Question: I am using JQuery's .ajax method to call to a URL which returns a JSON encoded string. I can see the object returned from the GET in the debugger, but for some reason I'm not falling into the success function. Any ideas?
'''
$.ajax({
type: "GET",
url: 'http://search.issuu.com/api/2_0/document?q=jamie',
dataType: "jsonp",
success: function(data){
alert('Success!');
}
});
'''

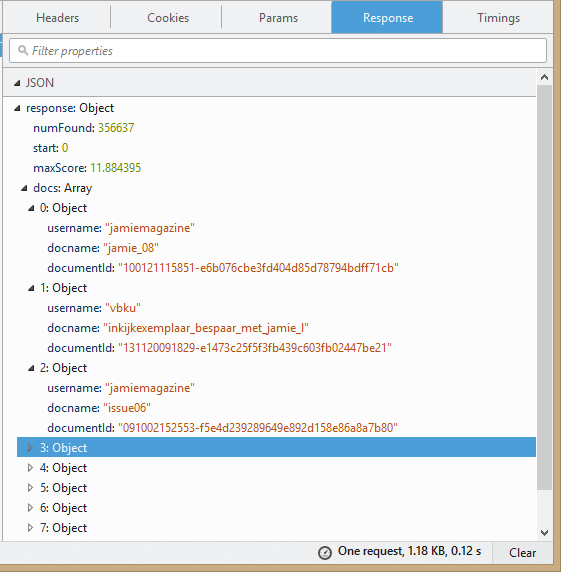
Answer: If you look at the <URL>, it shows that the proper way to make a jsonp request requires a 'jsonCallback' parameter.
'''
$.ajax({
type: "GET",
url: 'http://search.issuu.com/api/2_0/document?q=jamie&jsonCallback=?',
dataType: "jsonp",
success: function(data){
alert('Success!');
}
});
'''
<URL>
jQuery will by default use 'callback=?' for a jsonp request. In this case, the API accepts 'jsonCallback'. Adding 'jsonCallback=?' to the url will let jQuery handle it properly.